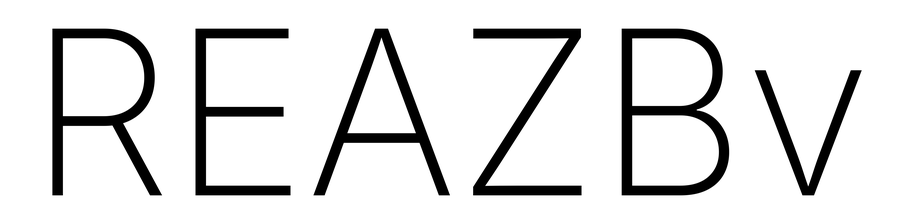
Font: Inter_ExtraLight